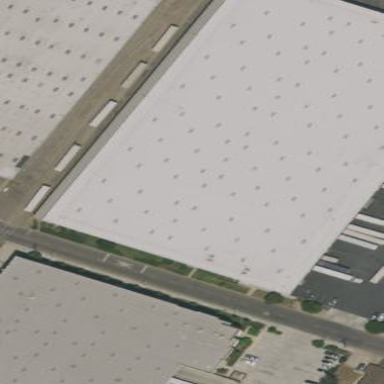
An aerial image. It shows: Warehouse.